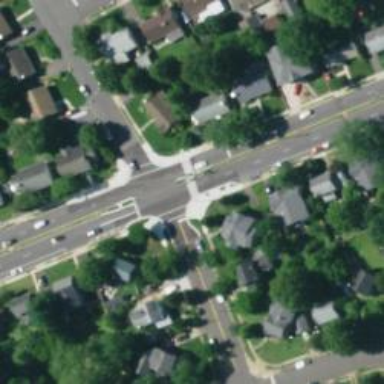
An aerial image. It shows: Stop road.